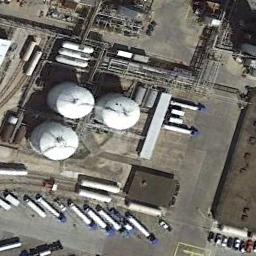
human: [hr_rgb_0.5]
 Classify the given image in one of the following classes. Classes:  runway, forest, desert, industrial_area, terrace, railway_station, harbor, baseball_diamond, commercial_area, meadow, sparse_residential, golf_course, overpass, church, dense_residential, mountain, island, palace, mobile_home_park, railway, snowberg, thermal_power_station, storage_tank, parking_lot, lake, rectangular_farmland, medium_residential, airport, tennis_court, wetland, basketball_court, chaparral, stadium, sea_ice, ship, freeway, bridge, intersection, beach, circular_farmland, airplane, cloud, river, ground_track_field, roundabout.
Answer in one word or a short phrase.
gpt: storage_tank